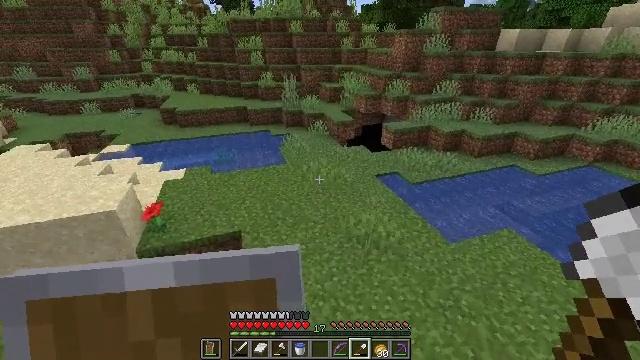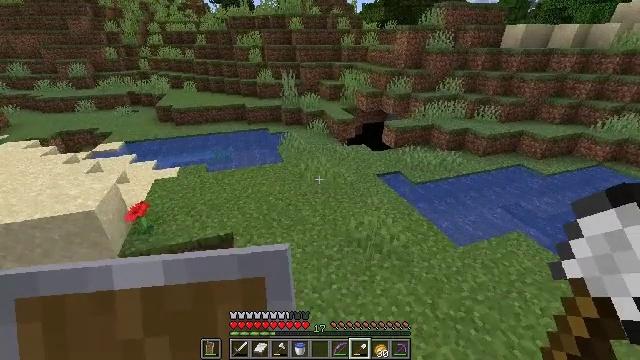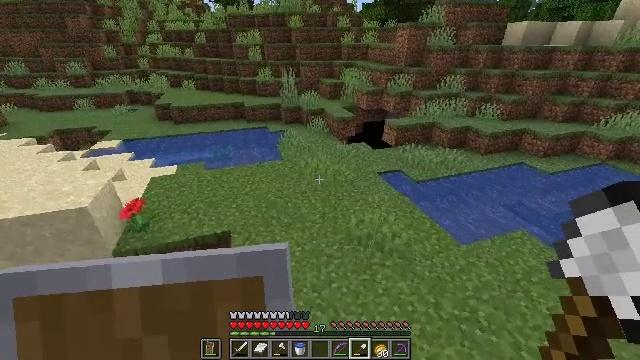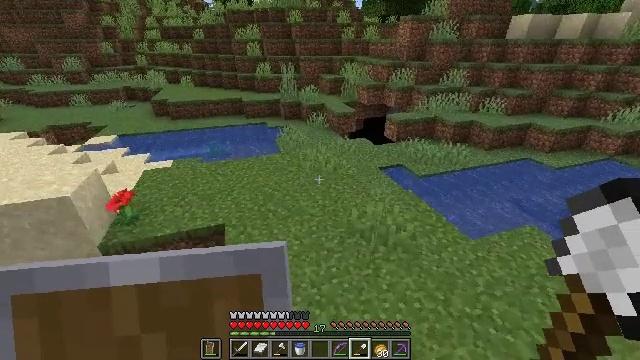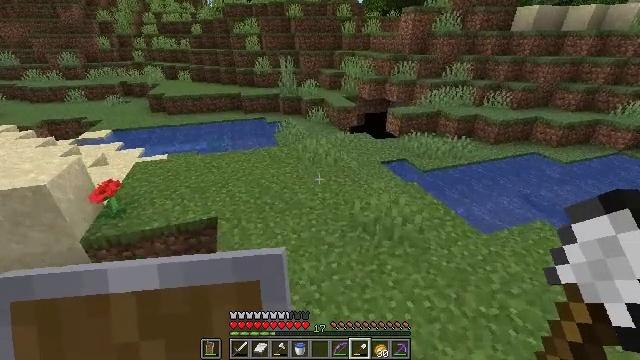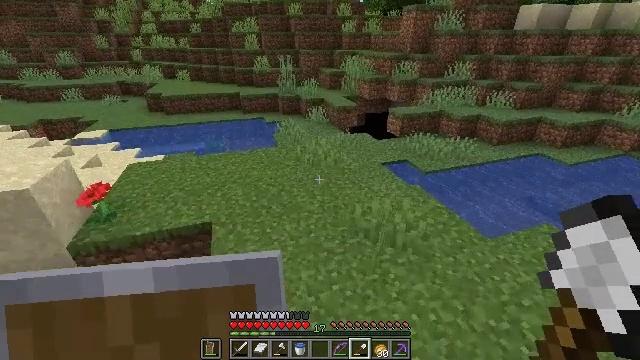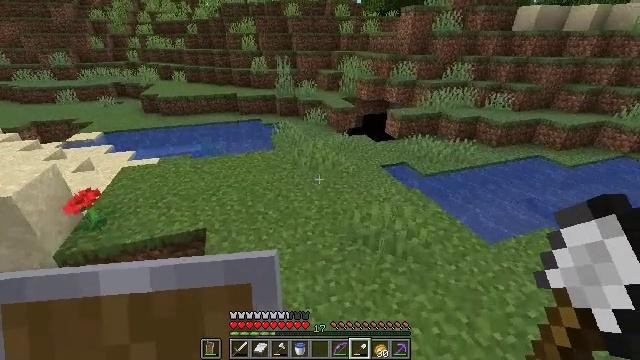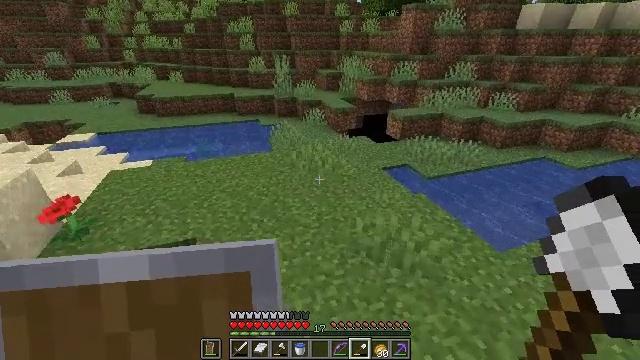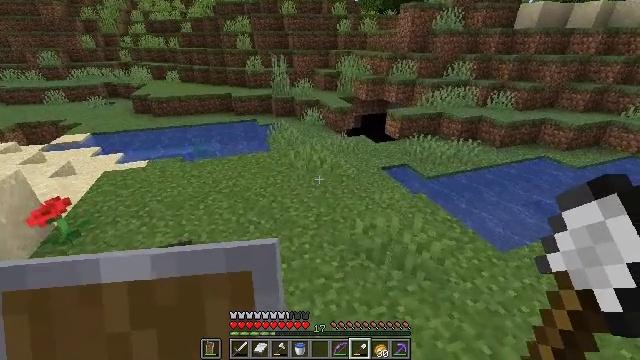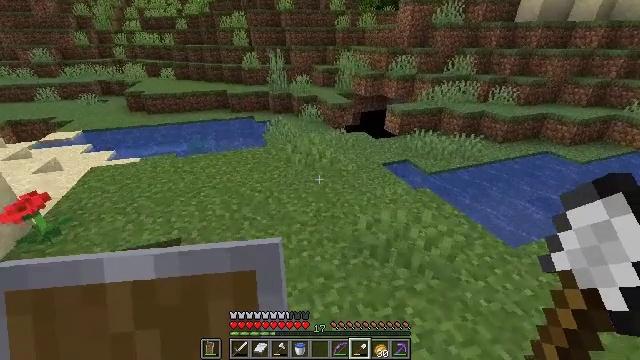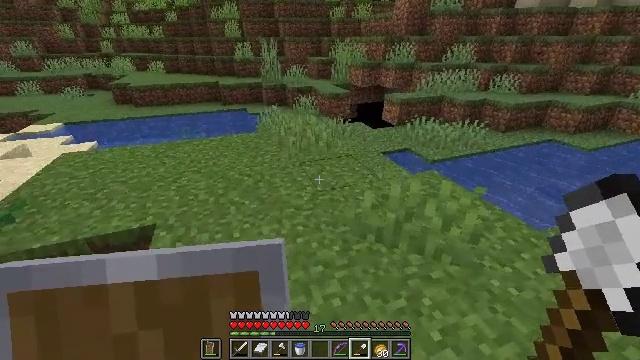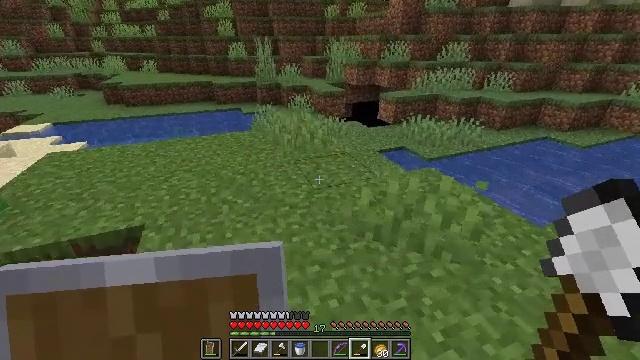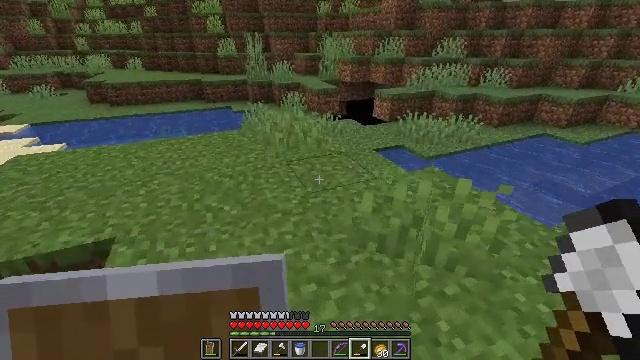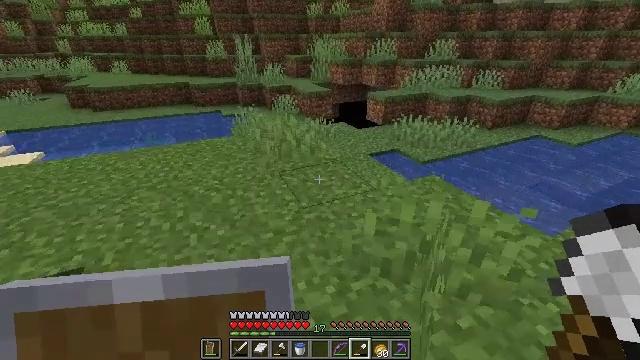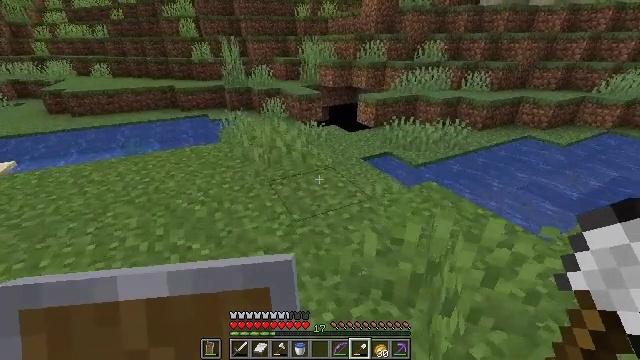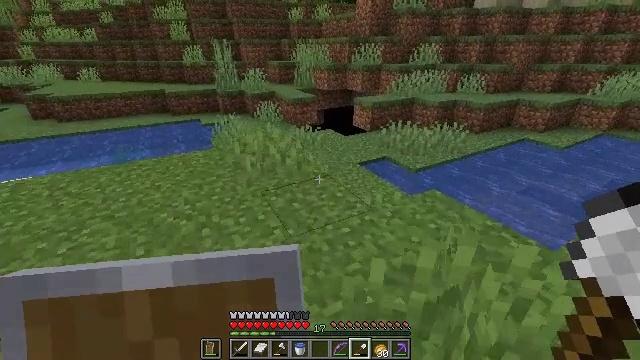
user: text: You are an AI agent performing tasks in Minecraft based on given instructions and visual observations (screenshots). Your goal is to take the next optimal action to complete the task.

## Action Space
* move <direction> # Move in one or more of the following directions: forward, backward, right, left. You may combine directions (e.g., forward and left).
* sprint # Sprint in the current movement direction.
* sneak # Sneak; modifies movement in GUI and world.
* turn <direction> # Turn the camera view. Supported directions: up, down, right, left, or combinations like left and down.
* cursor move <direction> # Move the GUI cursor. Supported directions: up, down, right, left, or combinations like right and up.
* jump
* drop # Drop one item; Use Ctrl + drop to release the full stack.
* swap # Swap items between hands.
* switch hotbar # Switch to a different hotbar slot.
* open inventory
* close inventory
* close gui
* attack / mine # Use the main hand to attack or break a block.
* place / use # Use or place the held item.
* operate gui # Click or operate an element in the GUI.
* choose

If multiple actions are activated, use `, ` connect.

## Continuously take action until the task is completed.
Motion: motion action
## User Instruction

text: Break the sand block.
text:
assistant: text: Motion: move forward
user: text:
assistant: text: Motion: move forward
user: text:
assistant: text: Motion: move forward
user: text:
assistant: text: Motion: move forward
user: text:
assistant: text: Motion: move forward
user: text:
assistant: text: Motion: move forward
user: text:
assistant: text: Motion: move forward
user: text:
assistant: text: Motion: move forward
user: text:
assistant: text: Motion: move forward
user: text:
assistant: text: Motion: move forward, turn right
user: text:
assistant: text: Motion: move forward, turn right
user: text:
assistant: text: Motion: move forward, turn right
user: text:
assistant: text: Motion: move forward, turn right
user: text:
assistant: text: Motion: move forward, turn right
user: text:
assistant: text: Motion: move forward, turn right
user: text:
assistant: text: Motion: move forward
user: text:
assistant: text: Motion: move forward
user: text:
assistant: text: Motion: move forward and move left
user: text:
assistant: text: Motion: move forward and move left, turn right
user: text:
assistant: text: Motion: move forward and move left, turn right
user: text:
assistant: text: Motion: move forward and move left, turn right
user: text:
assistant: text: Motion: move forward, turn right
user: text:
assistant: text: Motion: move forward, turn right
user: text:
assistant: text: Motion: move forward, turn right
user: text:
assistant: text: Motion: move forward and move left, turn right
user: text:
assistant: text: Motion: move forward and move left, turn right
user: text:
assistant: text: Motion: move forward and move left, turn right
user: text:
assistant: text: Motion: move forward and move left, turn right
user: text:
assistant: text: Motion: move forward and move left, turn right
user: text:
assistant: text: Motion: move forward and move left, turn right